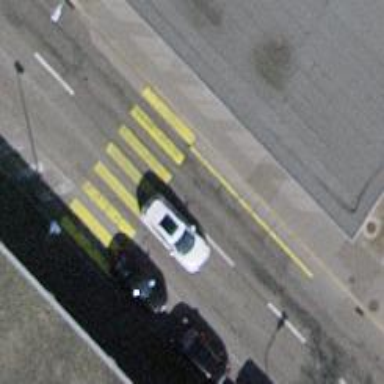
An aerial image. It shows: Marked crossing with zebra markings on the road.